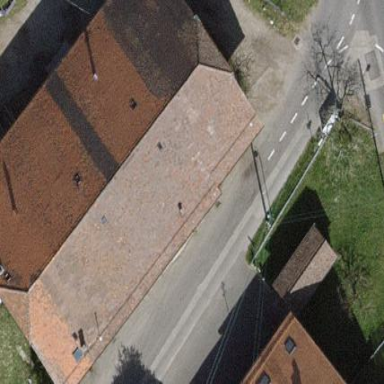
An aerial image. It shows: Simple house.